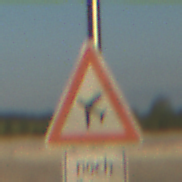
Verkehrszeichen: FlugbetriebRechts
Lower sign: LaengeEinerStrecke4
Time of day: SunriseSunset
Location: Outdoor (Beach)
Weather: Clear
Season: NotSpecified
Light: Natural